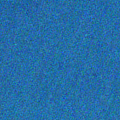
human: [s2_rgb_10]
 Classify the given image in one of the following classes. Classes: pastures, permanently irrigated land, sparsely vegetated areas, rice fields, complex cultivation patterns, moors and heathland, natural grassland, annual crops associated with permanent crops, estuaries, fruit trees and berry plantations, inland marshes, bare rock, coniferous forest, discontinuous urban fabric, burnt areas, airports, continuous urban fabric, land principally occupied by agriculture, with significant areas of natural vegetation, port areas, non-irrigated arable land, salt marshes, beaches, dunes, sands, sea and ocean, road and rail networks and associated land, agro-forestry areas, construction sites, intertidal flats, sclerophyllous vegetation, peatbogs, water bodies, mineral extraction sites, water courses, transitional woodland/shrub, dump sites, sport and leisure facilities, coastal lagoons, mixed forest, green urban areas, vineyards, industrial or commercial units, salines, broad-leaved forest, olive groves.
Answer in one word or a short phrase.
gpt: sea and ocean